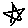
Label: star